Question: I have implemented Google Sign-In button in my app.

Everything works really well except one thing, when the intent prompts the user to select a Google account to sign in with, if the user press the back button he will get 'unfortunately, MyApp has stopped' and the app will crash.
I really don't know where should I start for picking a solution for this problem, any help would be appreciated.
Hers is a sample of the code:
'''
private SignInButton googleLogin;
private GoogleApiClient apiClient;
private GoogleSignInOptions gso;
private String googleUserName;
private String googleUserMail;
private static final int REQ_ID = 9001;
gso = new GoogleSignInOptions.Builder(GoogleSignInOptions.DEFAULT_SIGN_IN)
.requestEmail()
.build();
apiClient = new GoogleApiClient.Builder(this)
.enableAutoManage(this,this)
.addApi(Auth.GOOGLE_SIGN_IN_API, gso)
.build();
googleLogin = (SignInButton) findViewById(R.id.googleSignIn);
googleLogin.setSize(SignInButton.SIZE_STANDARD);
googleLogin.setScopes(gso.getScopeArray());
googleLogin.setOnClickListener(new View.OnClickListener() {
@Override
public void onClick(View v) {
Intent signIntent = Auth.GoogleSignInApi.getSignInIntent(apiClient);
startActivityForResult(signIntent,REQ_ID);
}
});
@Override
protected void onActivityResult(final int requestCode, final int resultCode, final Intent data) {
super.onActivityResult(requestCode, resultCode, data);
callbackManager.onActivityResult(requestCode, resultCode, data);
if(requestCode == REQ_ID)
{
GoogleSignInResult res = Auth.GoogleSignInApi.getSignInResultFromIntent(data);
GoogleSignInAccount account = res.getSignInAccount();
googleUserName = account.getDisplayName().toString();
googleUserMail = account.getEmail().toString();
}
}
@Override
public void onConnectionFailed(ConnectionResult connectionResult) {
}
'''
And here is the log:
'''
'05-27 06:06:56.420 22660-22738/com.MyApp W/EGL_emulation: eglSurfaceAttrib not implemented
05-27 06:06:56.420 22660-22738/com.MyApp W/OpenGLRenderer: Failed to set EGL_SWAP_BEHAVIOR on surface 0x99ada7c0, error=EGL_SUCCESS
05-27 06:07:03.147 22660-22660/com.MyApp D/AndroidRuntime: Shutting down VM
05-27 06:07:03.147 22660-22660/com.MyApp E/AndroidRuntime: FATAL EXCEPTION: main
Process: com.MyApp, PID: 22660
java.lang.RuntimeException: Failure delivering result ResultInfo{who=null, request=9001, result=0, data=Intent { (has extras) }} to activity {com.MyApp/com.MyApp.MainActivity}: java.lang.NullPointerException: Attempt to invoke virtual method 'java.lang.String com.google.android.gms.auth.api.signin.GoogleSignInAccount.getDisplayName()' on a null object reference
at android.app.ActivityThread.deliverResults(ActivityThread.java:3699)
at android.app.ActivityThread.handleSendResult(ActivityThread.java:3742)
at android.app.ActivityThread.-wrap16(ActivityThread.java)
at android.app.ActivityThread$H.handleMessage(ActivityThread.java:1393)
at android.os.Handler.dispatchMessage(Handler.java:102)
at android.os.Looper.loop(Looper.java:148)
at android.app.ActivityThread.main(ActivityThread.java:5417)
at java.lang.reflect.Method.invoke(Native Method)
at com.android.internal.os.ZygoteInit$MethodAndArgsCaller.run(ZygoteInit.java:726)
at com.android.internal.os.ZygoteInit.main(ZygoteInit.java:616)
Caused by: java.lang.NullPointerException: Attempt to invoke virtual method 'java.lang.String com.google.android.gms.auth.api.signin.GoogleSignInAccount.getDisplayName()' on a null object reference
at com.door.global.store.MainActivity.onActivityResult(MainActivity.java:200)
at android.app.Activity.dispatchActivityResult(Activity.java:6428)
at android.app.ActivityThread.deliverResults(ActivityThread.java:3695)
at android.app.ActivityThread.handleSendResult(ActivityThread.java:3742)
at android.app.ActivityThread.-wrap16(ActivityThread.java)
at android.app.ActivityThread$H.handleMessage(ActivityThread.java:1393)
at android.os.Handler.dispatchMessage(Handler.java:102)
at android.os.Looper.loop(Looper.java:148)
at android.app.ActivityThread.main(ActivityThread.java:5417)
at java.lang.reflect.Method.invoke(Native Method)
at com.android.internal.os.ZygoteInit$MethodAndArgsCaller.run(ZygoteInit.java:726)
at com.android.internal.os.ZygoteInit.main(ZygoteInit.java:616)
'
'''
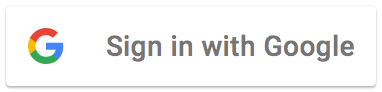
Answer: Try this in onActivityResult
'''
if(requestCode == REQ_ID && resultCode == Activity.RESULT_OK).
'''
Because its not signed in probably and its returning null. Do a null check for account as well.
'''
GoogleSignInAccount account = res.getSignInAccount();
if(account != null){
googleUserName = account.getDisplayName().toString();
googleUserMail = account.getEmail().toString();
}
'''